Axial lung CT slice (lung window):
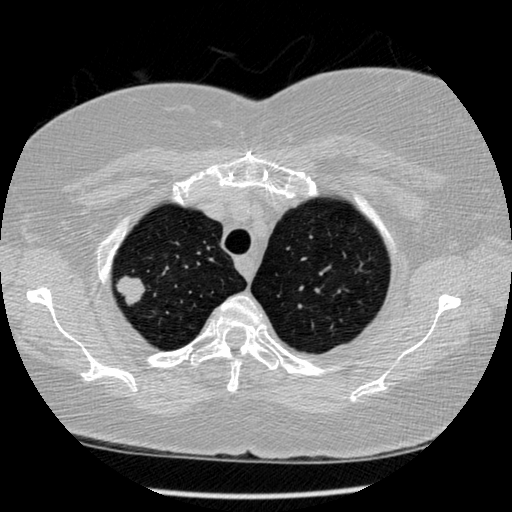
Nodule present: yes
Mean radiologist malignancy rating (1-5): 4.5